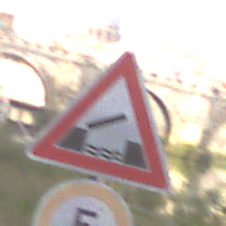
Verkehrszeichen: BeweglicheBruecke
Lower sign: Geschwindigkeit5
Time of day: MorningAfternoon
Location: Outdoor (Suburban)
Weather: PartlyCloudy
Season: NotSpecified
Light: Natural